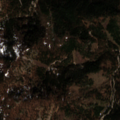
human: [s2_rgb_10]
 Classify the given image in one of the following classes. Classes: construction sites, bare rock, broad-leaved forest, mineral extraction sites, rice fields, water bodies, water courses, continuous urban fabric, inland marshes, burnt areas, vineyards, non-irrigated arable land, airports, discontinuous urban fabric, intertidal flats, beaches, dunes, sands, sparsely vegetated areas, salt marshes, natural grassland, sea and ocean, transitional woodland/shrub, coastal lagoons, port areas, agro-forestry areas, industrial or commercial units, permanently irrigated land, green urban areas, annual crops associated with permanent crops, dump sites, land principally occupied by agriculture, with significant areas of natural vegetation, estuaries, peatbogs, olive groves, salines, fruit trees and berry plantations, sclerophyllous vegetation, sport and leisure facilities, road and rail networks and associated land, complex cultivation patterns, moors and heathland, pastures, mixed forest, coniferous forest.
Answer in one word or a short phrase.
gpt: broad-leaved forest, coniferous forest